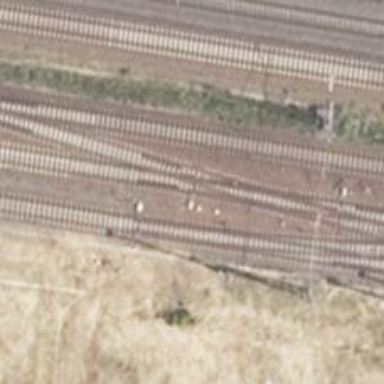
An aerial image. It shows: Railway switch with the turnout side on the left.